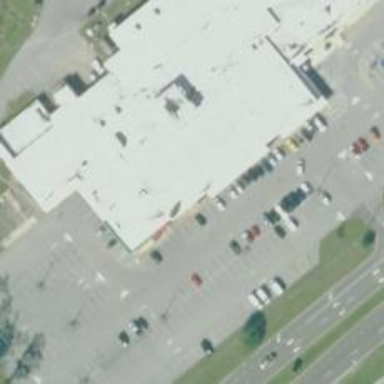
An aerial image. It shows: Car rental facility.